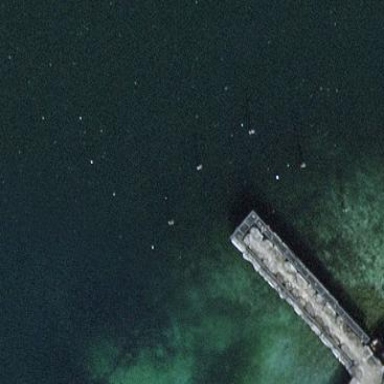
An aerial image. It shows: Breakwater structure.